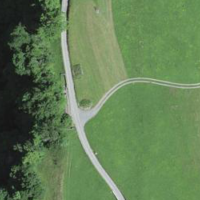
EUNIS habitat code: 44
Species observed at this site:
Tachymarptis melba
Centaurea scabiosa
Corvus corone
Hirundo rustica
Milvus migrans
Milvus milvus
Pica pica
Buteo buteo
Aquila chrysaetos
Picus viridis
Ptyonoprogne rupestris